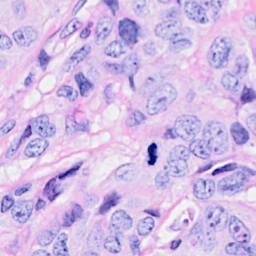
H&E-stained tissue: Breast